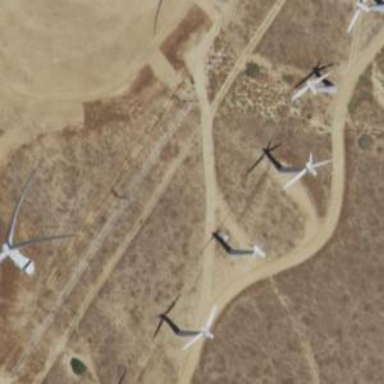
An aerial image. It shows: Wind power generator utilizing wind turbines.